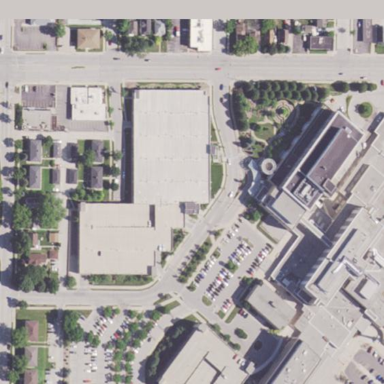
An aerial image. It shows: Multi-storey parking building.